Aerial crown-view tile of a tropical tree (Barro Colorado Island, Panama), acquired 20250217:
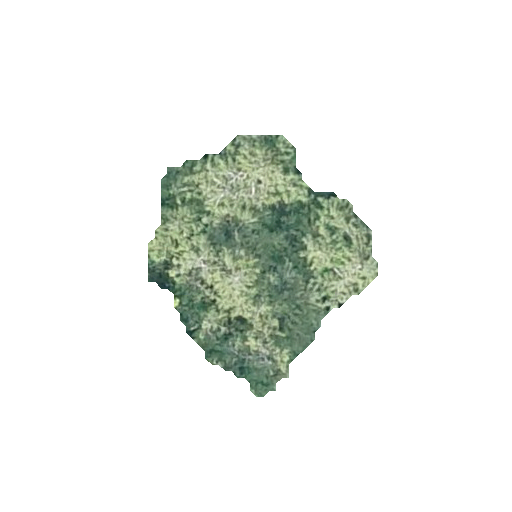
Species: Quararibea stenophylla
GBIF accepted scientific name: Quararibea stenophylla
Crown area: 54.863 m²